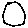
Label: circle